Field crop: maize
Growth stage: 2
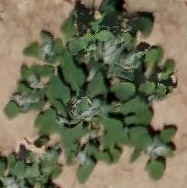
Species: chenopodium